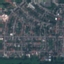
Land use / land cover: Residential